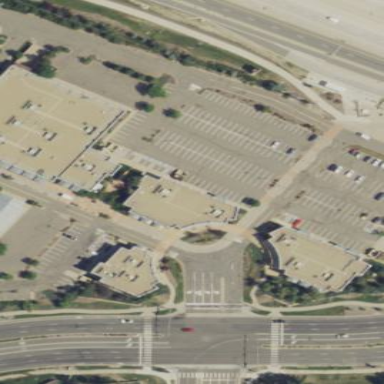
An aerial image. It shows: Pedestrian road.